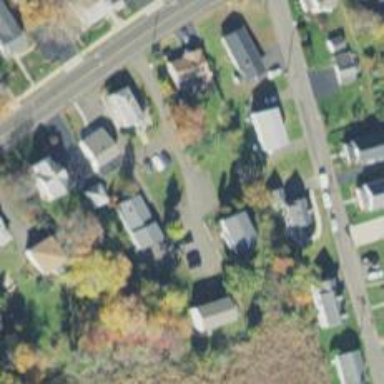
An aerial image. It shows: Residential driveway.